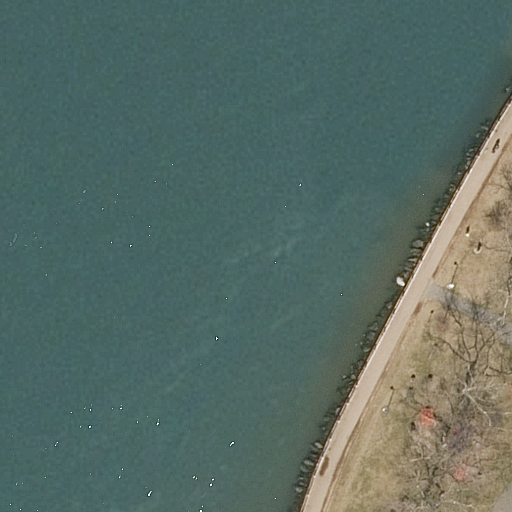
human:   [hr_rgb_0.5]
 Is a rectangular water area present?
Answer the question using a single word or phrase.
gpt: yes

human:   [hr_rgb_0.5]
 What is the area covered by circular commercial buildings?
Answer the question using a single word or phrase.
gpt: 0m2

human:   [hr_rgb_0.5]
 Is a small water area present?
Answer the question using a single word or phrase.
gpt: no

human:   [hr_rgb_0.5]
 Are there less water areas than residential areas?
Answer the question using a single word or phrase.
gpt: no

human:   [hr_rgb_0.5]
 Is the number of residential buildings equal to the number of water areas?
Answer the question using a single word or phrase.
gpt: no

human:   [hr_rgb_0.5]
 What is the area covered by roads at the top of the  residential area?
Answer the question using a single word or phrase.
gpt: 0m2

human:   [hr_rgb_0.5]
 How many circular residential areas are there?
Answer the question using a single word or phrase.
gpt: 0

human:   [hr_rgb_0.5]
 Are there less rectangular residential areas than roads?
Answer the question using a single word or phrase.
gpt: yes

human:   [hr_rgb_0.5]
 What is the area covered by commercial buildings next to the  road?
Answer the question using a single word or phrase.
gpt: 0m2

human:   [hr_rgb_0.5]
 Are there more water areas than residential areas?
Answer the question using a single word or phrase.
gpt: no

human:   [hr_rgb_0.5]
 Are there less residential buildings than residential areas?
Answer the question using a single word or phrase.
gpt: yes

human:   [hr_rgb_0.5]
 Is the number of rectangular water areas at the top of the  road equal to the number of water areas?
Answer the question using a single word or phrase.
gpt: no

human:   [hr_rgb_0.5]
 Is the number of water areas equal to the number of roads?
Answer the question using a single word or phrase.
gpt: yes

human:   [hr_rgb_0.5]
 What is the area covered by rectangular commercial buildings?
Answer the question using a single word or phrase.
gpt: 0m2

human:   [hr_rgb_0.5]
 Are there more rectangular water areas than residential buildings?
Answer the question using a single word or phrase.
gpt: yes

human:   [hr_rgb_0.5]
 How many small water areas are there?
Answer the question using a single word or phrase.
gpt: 0

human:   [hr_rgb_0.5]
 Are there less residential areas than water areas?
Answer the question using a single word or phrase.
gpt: no

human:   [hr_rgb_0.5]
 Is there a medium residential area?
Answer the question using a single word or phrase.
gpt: no

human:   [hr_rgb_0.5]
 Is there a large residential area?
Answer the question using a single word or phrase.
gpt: yes

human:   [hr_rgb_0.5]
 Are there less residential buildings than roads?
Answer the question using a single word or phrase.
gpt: yes

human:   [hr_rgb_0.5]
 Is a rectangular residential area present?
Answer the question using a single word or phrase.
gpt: no

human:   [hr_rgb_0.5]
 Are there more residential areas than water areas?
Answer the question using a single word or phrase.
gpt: no

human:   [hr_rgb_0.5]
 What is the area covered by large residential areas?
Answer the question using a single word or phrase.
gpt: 6655m2

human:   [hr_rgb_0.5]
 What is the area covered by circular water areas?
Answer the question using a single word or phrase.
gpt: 0m2

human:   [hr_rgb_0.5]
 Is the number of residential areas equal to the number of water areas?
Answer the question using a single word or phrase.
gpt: yes

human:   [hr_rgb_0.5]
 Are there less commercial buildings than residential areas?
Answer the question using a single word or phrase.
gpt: yes

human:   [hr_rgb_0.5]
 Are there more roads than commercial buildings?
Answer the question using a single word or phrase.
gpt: yes

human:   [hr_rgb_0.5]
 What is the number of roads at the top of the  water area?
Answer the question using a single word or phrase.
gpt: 0

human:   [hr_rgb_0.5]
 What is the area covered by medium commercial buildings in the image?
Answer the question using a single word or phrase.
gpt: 0m2

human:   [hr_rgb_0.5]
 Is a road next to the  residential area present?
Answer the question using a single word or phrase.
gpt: yes

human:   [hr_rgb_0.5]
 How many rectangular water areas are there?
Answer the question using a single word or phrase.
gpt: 1

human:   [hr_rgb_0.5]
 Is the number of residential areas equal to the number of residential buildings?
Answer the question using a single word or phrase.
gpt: no

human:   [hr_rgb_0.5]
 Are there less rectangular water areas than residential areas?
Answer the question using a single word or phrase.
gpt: no

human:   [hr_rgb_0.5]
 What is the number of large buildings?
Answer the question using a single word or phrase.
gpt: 0

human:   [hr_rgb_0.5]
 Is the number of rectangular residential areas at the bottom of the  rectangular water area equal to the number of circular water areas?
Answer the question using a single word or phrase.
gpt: yes

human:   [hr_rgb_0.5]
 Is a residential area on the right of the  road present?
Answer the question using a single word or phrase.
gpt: no